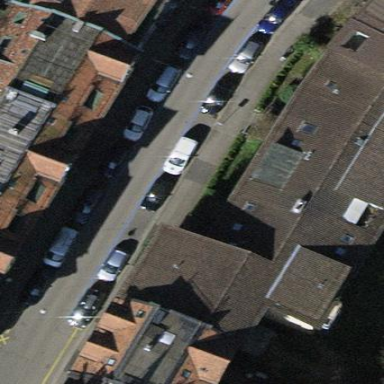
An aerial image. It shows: Parking lane designated for parking.